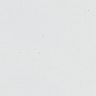
Metastatic tissue present: no